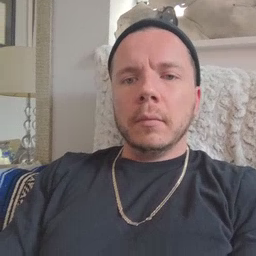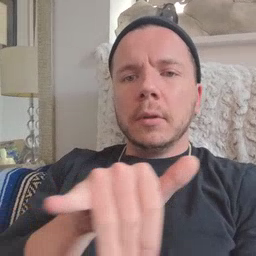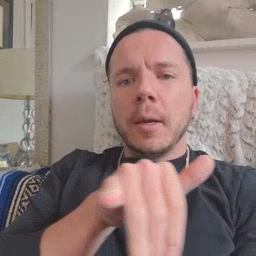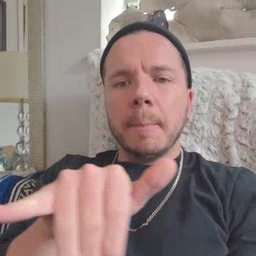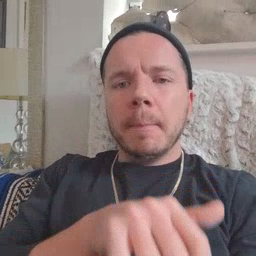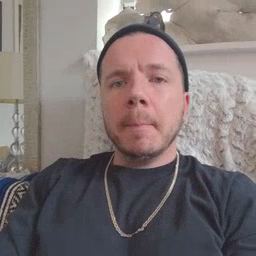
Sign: same